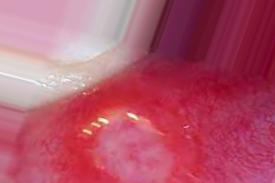
Condition: Mouth Ulcer